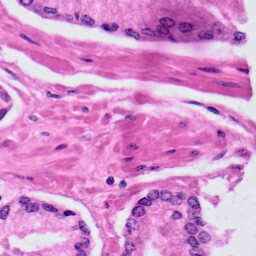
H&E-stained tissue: Prostate